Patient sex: M
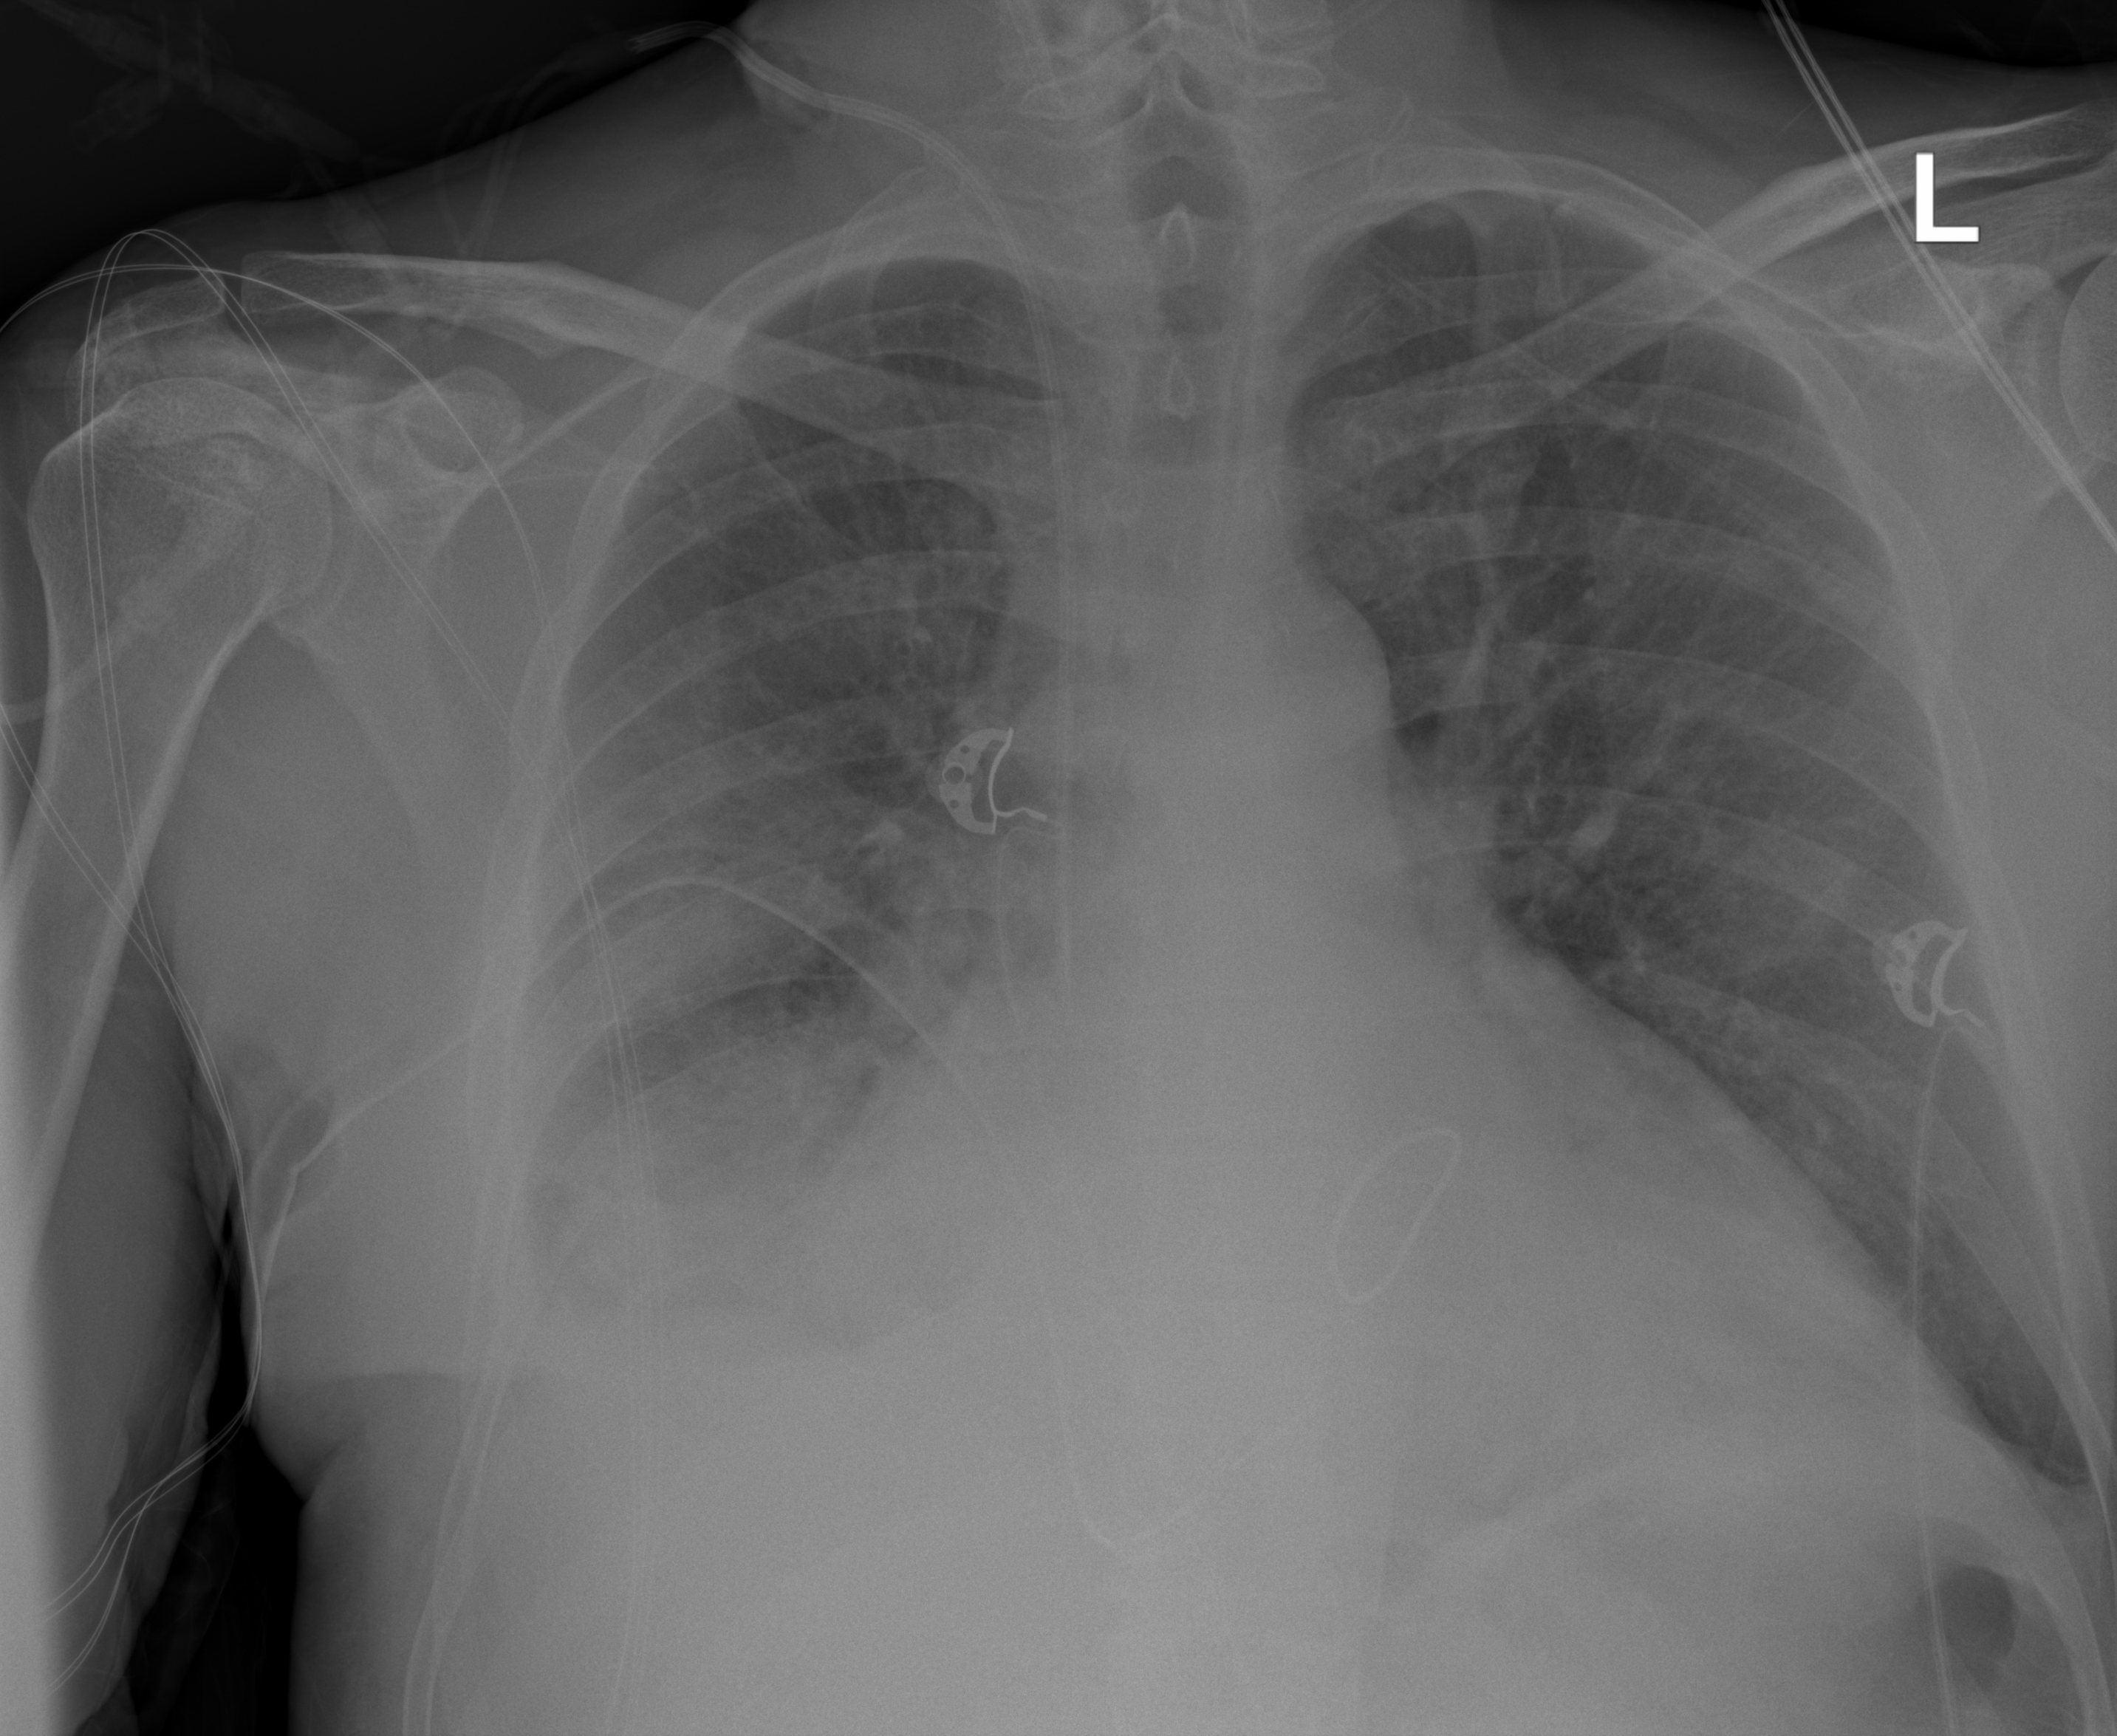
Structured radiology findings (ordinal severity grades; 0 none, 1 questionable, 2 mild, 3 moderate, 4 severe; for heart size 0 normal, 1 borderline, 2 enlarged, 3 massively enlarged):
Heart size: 2
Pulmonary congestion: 2
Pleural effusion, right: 2
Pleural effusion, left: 2
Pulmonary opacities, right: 1
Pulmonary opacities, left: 0
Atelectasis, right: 3
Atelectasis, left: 2